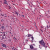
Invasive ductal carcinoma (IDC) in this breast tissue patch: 0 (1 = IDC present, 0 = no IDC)